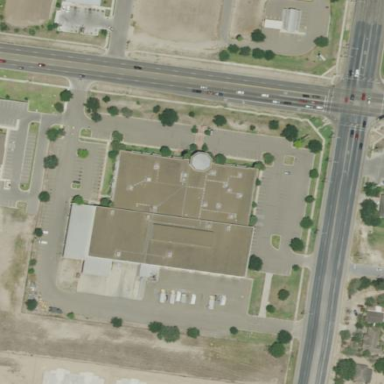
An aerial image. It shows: Building.